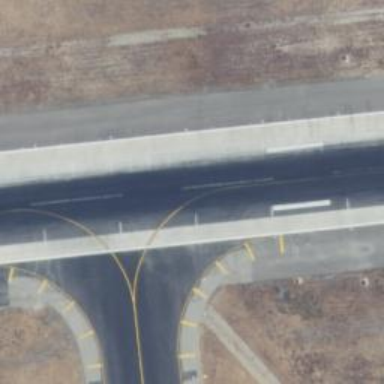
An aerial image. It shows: View of taxiway at the airport.